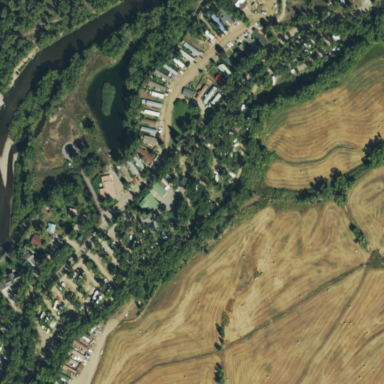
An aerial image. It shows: Caravan site with sanitary dump station for travelers.